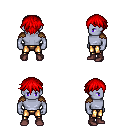
a pixel art fantasy rpg character, male body template, dark elf, purple skin, leather shoulder armor, gold greaves, red short bangs hairstyle, maroon shoes, four views (front, back, left, right), 2x2 character sprite sheet, small pixel art, hard edges, no anti-aliasing